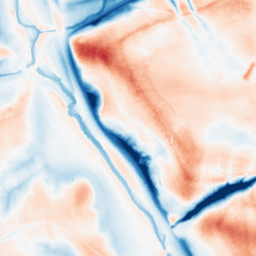
Category: edge_preserving
Decomposition family: guided
Decomposition parameters: radius: 16
eps: 1
Upsampling method: cubic_catmull_rom
Upsampling parameters: scale: 2
Upsampling scale: 2